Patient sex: M
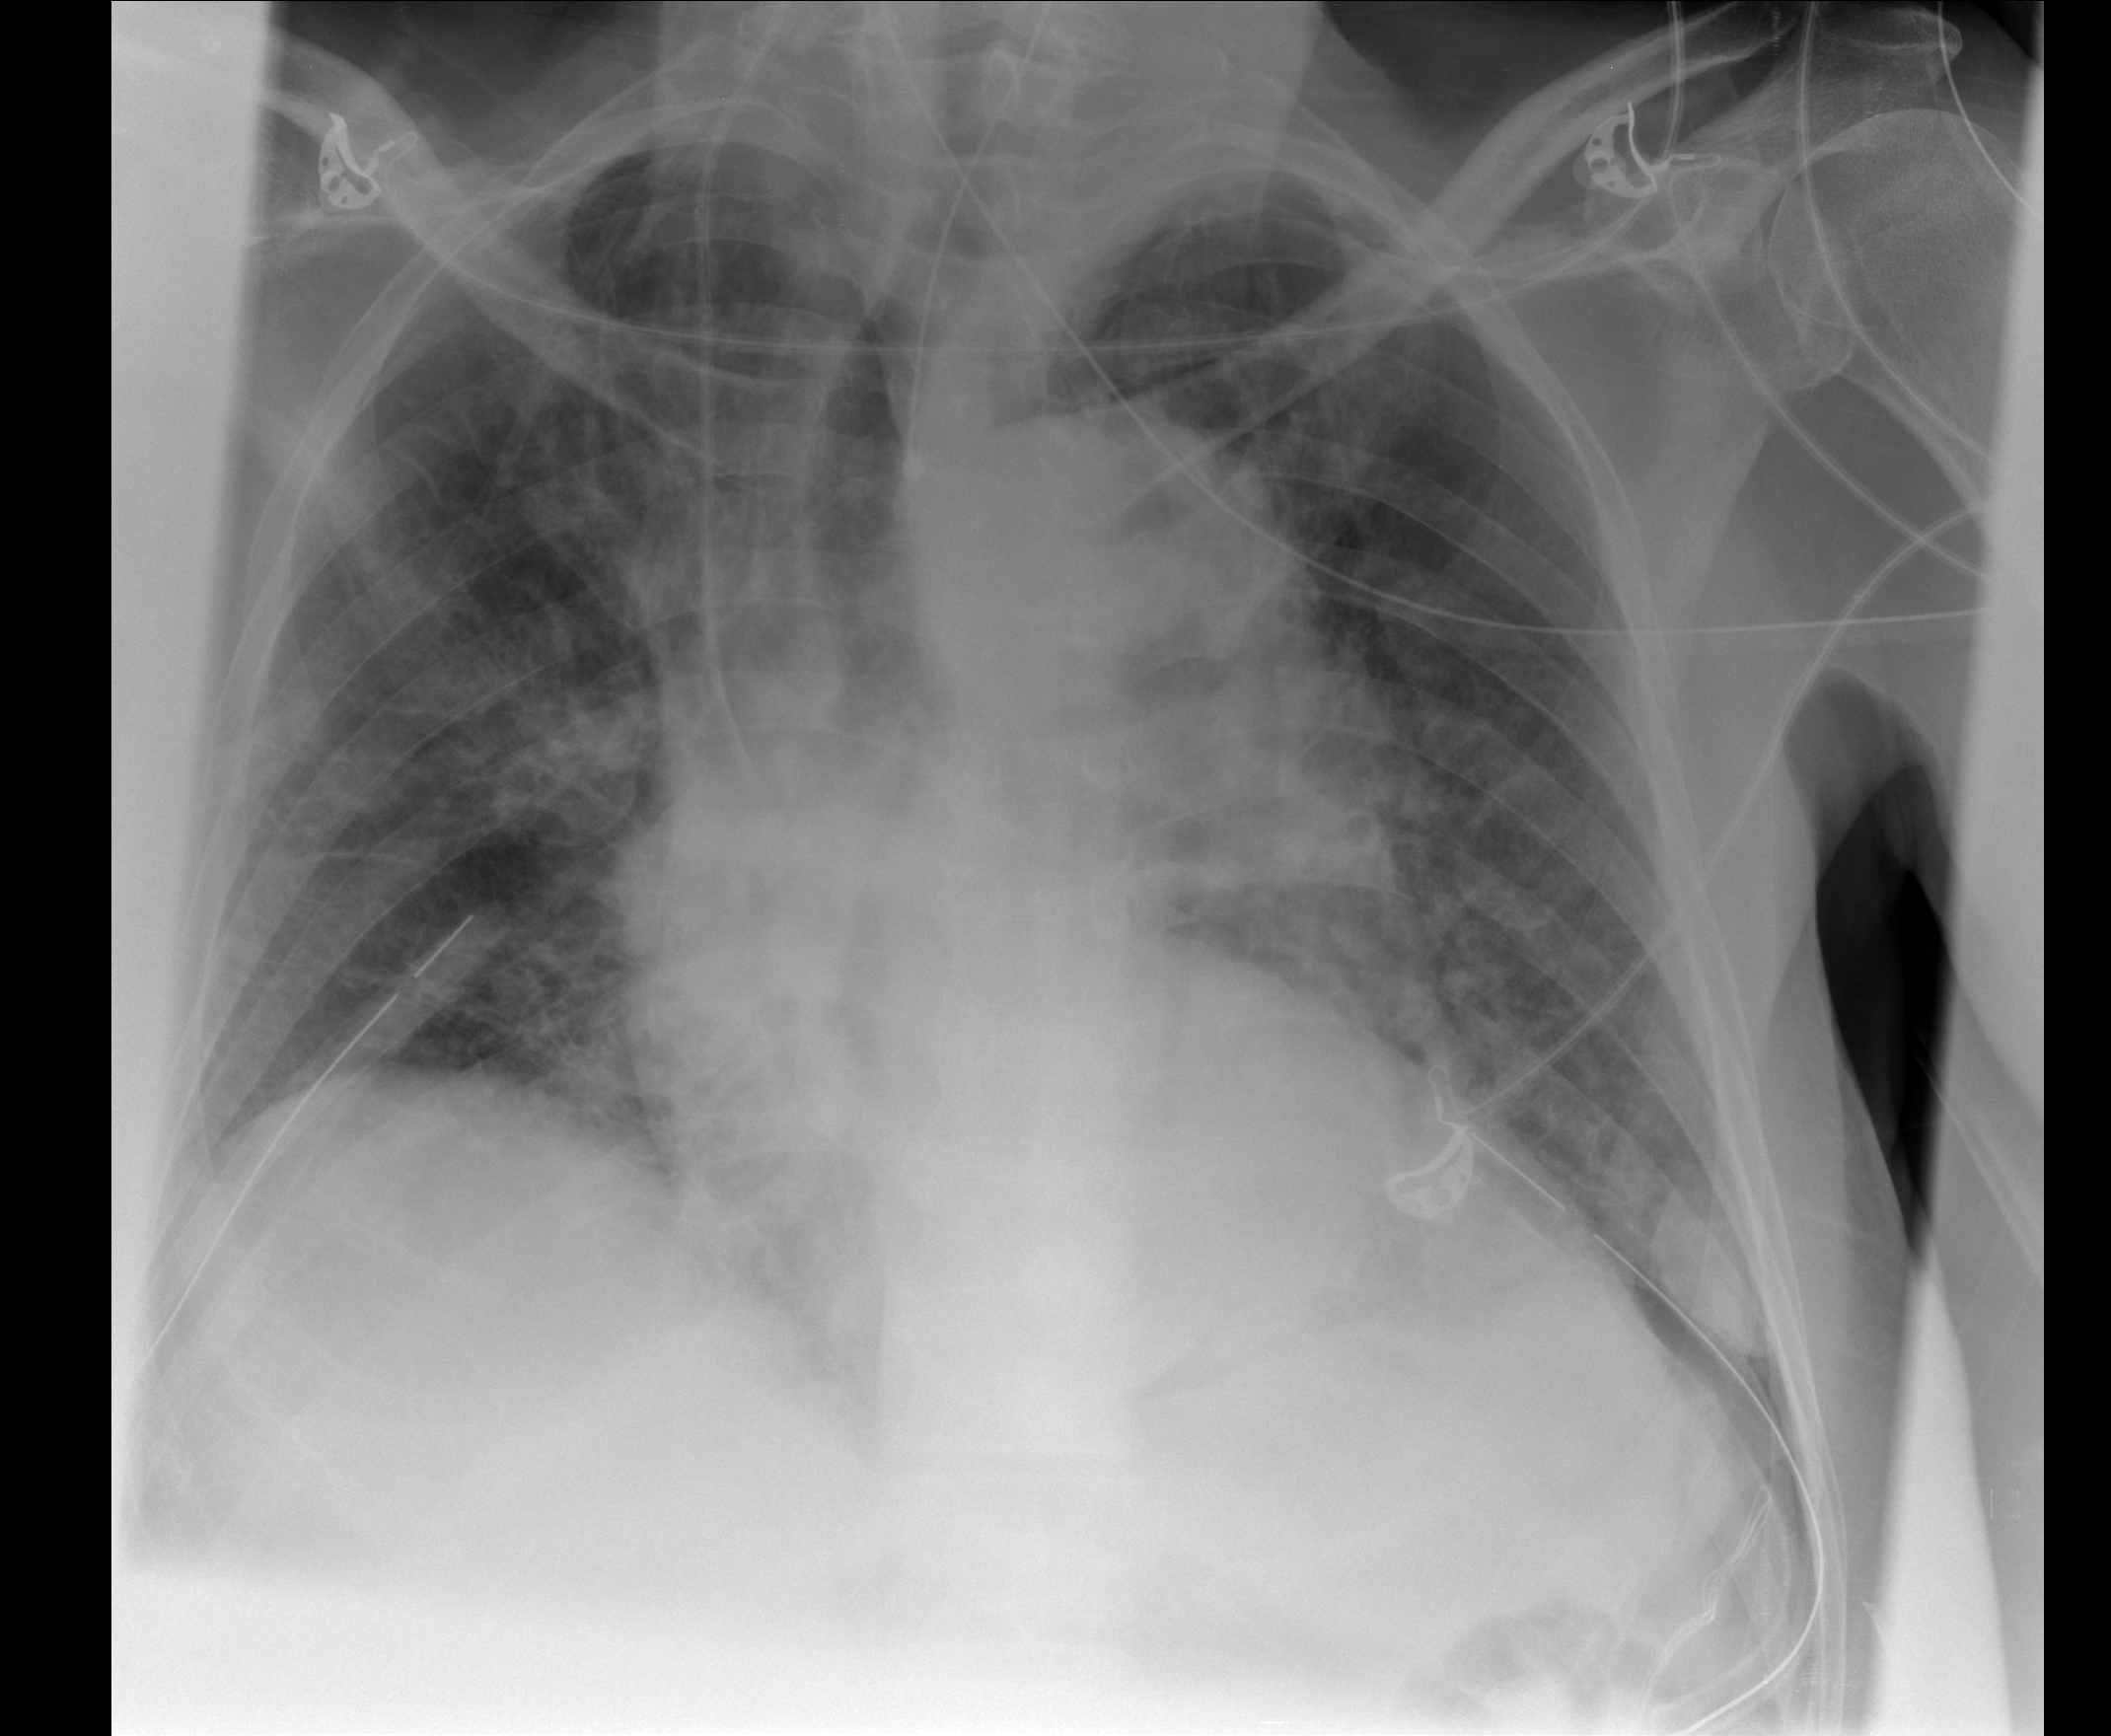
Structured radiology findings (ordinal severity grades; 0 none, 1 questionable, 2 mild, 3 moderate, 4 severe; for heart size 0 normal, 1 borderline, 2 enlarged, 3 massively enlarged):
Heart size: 2
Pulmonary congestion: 2
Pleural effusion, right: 0
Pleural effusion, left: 0
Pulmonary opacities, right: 2
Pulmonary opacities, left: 2
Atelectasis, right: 0
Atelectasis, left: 0